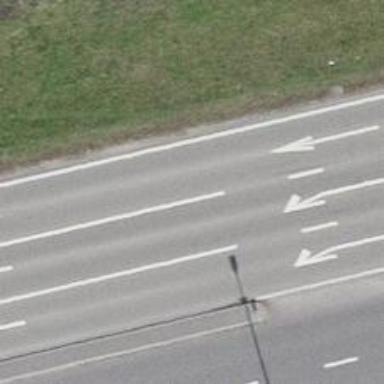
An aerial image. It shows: Secondary road.